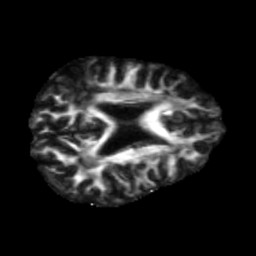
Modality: FA
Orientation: axial
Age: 73
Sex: female
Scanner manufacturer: siemens
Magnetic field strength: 3 T
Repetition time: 5.47 s
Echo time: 0.0854 s